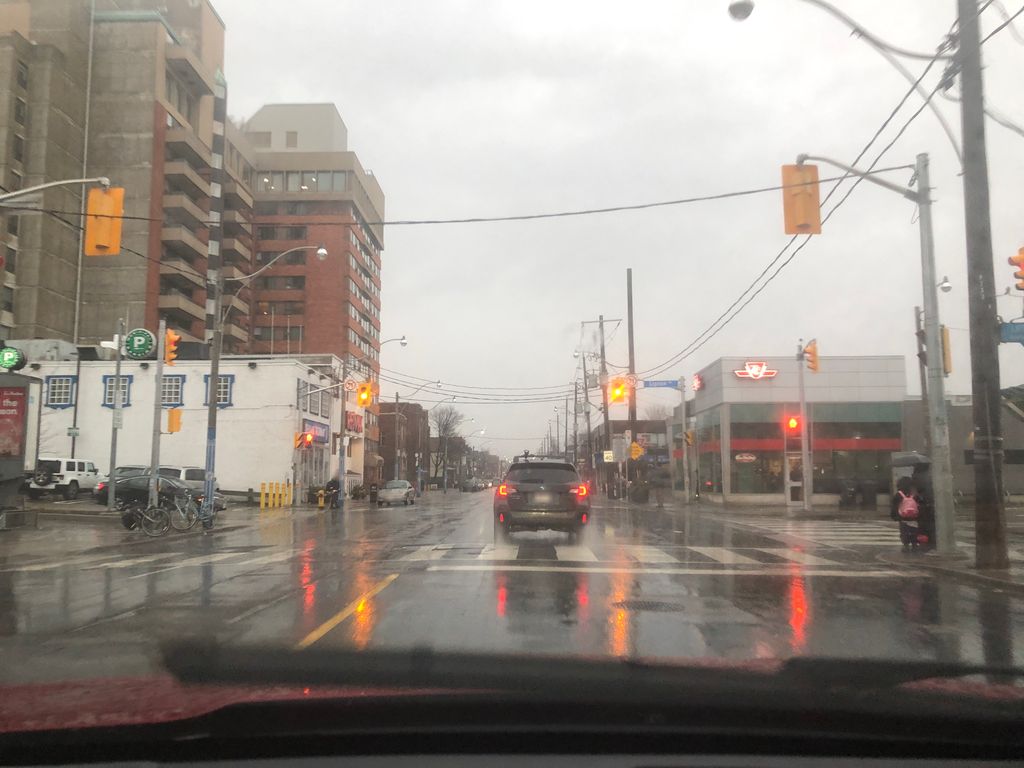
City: toronto